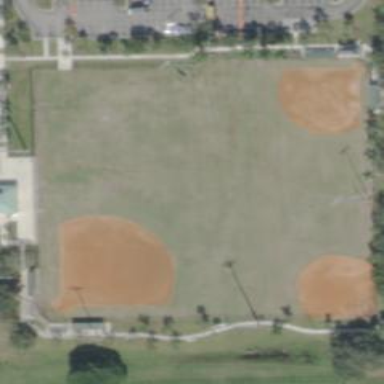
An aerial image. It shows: Baseball pitch for leisure and sports activities.